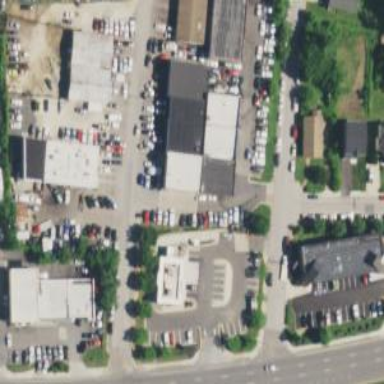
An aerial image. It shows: Retail area.